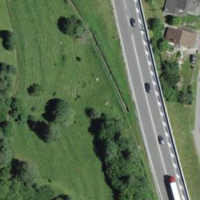
EUNIS habitat code: 45
Species observed at this site:
Papilio machaon
Elasmucha grisea